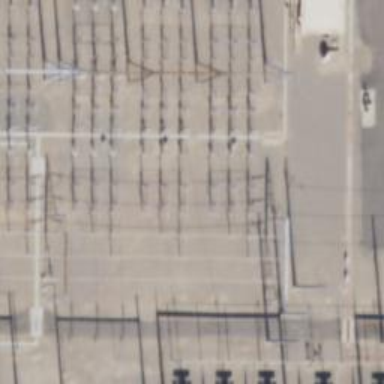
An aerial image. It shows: Switch used for power control.